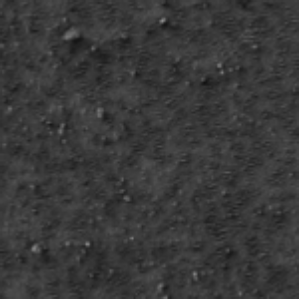
Label: frost